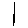
Label: line